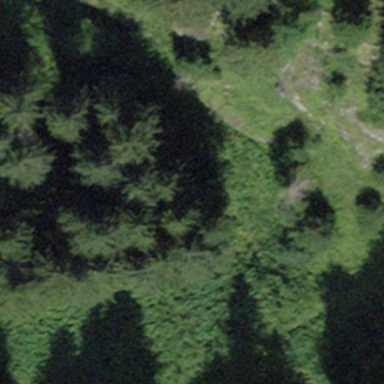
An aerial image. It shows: Forest area.